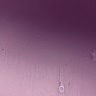
Metastatic tissue present: no